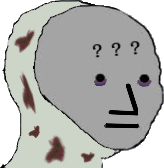
Label: 5_NPC